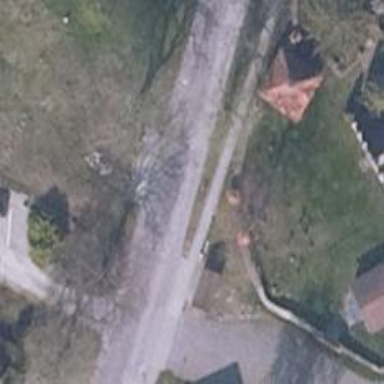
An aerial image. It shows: Bus stop with shelter.